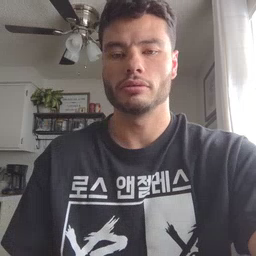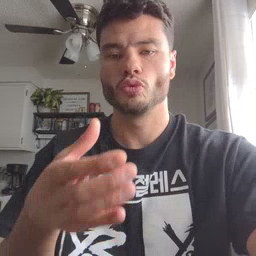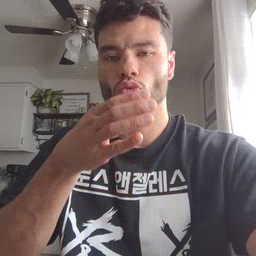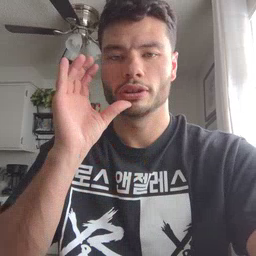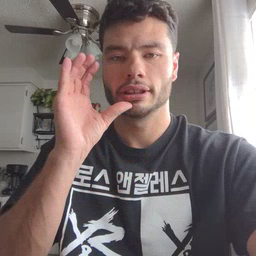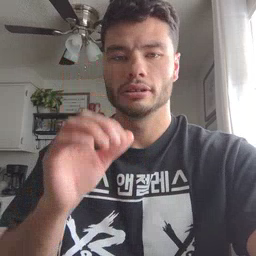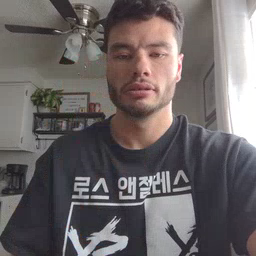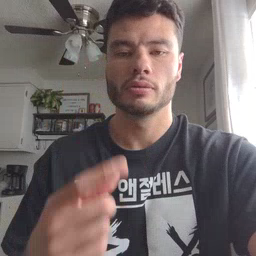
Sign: drink